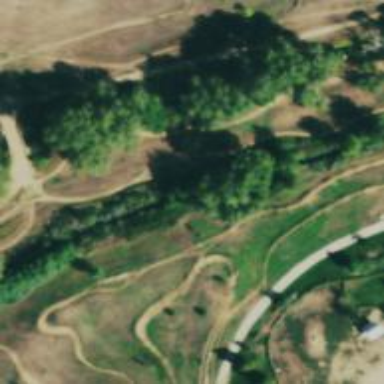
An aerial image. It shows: Cycling track which is designated as cycleway. It is suitable for cycling as form of leisure and sport.